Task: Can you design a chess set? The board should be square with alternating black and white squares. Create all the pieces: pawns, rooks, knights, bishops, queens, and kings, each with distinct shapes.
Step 2993:
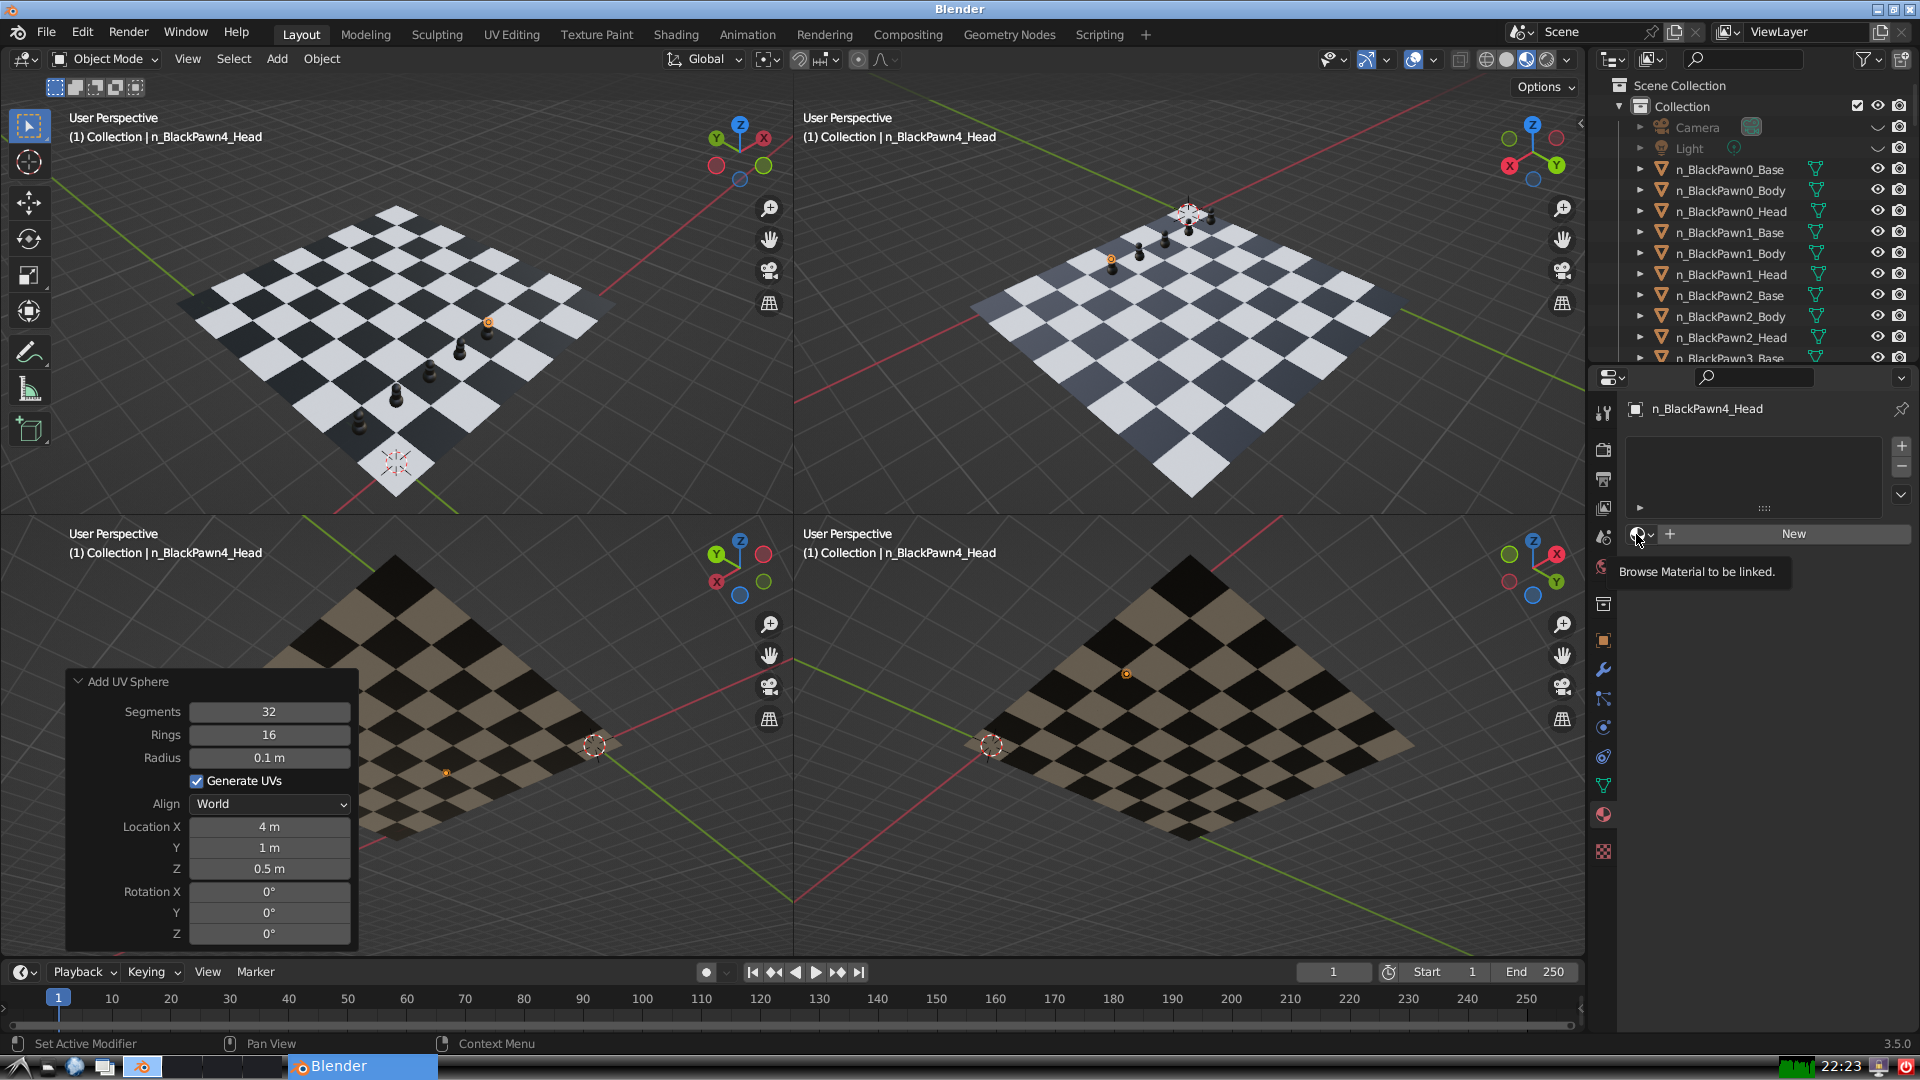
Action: click: no